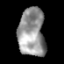
Tissue: prostate
Cell type: T cells
Senescence score: 0.2659
Nuclear area (px): 1260
Mean DAPI intensity: 151.356